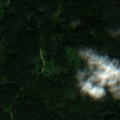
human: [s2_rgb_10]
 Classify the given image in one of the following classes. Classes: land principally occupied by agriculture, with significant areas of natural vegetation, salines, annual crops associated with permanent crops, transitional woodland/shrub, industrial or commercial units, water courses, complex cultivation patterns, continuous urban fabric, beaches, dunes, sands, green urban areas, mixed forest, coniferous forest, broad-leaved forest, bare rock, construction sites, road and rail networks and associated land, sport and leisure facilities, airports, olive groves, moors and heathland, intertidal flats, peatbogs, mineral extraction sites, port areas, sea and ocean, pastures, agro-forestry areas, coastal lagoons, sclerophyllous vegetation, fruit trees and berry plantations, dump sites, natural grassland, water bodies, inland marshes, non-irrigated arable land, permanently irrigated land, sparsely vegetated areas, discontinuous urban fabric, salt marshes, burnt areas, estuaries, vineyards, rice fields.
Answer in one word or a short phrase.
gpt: broad-leaved forest, mixed forest, transitional woodland/shrub